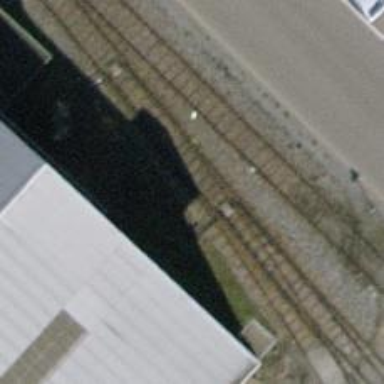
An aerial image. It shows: Single railway spur track.